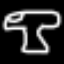
Label: mushroom